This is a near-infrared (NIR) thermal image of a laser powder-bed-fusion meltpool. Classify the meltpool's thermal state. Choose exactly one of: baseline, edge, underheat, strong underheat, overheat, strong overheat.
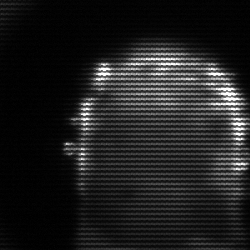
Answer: baseline